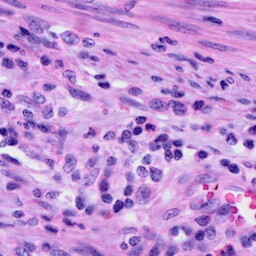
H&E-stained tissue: Cervix